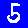
Digit: 5